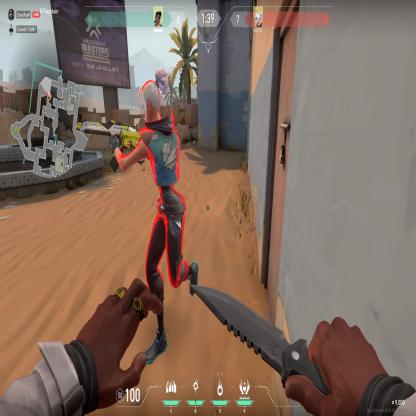
Label: enemy